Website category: movie
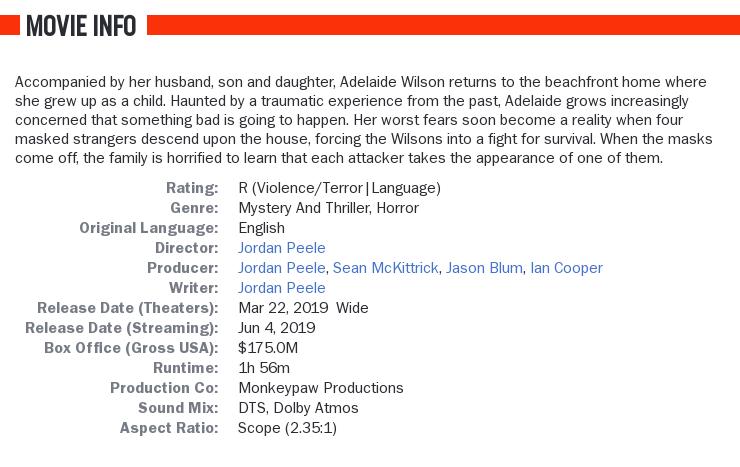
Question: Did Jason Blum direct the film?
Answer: no

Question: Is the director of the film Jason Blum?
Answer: no

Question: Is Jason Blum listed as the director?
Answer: no

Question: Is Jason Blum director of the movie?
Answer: no

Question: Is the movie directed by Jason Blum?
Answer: no

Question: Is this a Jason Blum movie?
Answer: no

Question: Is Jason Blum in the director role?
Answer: no

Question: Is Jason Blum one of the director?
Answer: no

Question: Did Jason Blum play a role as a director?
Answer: no

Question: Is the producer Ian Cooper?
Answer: yes

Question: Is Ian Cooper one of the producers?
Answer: yes

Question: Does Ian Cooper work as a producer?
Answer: yes

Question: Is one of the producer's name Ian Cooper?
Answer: yes

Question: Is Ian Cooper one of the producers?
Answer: yes

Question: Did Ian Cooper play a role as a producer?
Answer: yes

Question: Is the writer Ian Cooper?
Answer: no

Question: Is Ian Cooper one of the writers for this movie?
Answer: no

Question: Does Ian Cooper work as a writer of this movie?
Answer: no

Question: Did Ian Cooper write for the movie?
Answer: no

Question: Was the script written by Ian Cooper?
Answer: no

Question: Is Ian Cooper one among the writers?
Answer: no

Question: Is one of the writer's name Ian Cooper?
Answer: no

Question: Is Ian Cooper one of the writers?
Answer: no

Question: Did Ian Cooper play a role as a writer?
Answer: no

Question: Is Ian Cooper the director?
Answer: no

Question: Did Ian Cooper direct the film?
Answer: no

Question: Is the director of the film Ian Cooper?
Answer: no

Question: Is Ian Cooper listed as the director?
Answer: no

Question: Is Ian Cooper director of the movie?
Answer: no

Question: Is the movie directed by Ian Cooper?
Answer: no

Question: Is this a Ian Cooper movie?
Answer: no

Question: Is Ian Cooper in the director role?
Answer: no

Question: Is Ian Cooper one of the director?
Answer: no

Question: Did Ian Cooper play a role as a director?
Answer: no

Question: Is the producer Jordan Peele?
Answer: no

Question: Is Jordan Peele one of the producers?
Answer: no

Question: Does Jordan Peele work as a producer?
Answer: no

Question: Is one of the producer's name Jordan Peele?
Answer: no

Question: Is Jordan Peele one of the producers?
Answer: no

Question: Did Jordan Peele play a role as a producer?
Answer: no

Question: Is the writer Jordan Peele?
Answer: yes

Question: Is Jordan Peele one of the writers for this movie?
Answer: yes

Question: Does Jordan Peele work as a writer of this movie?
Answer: yes

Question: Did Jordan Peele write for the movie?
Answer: yes

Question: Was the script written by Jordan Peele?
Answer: yes

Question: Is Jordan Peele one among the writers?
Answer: yes

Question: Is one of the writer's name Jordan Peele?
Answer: yes

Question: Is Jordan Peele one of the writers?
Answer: yes

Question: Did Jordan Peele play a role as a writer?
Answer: yes

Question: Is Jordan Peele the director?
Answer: no

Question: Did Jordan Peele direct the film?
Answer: no

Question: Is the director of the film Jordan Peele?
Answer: no

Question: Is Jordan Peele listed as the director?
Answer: no

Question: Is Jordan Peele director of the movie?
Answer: no

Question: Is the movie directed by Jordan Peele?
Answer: no

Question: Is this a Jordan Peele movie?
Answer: no

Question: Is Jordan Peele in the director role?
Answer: no

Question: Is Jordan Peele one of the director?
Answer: no

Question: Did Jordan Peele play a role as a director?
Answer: no